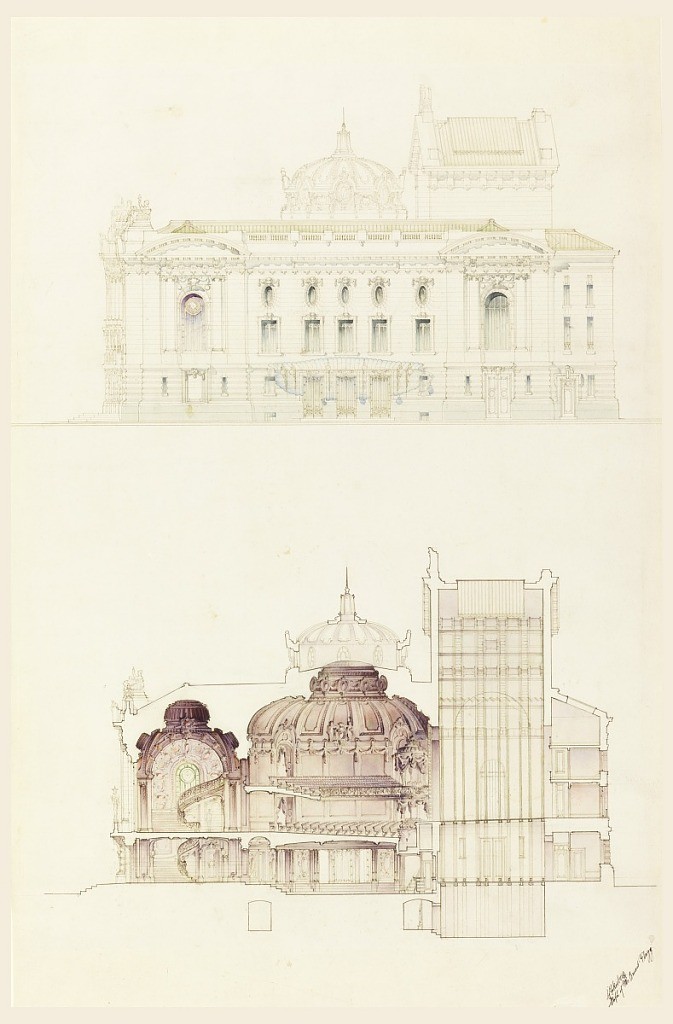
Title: Elevation and Cross-Section of an Opera House
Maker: Christian Francis Rosborg, 1881 – 1953
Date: ca. 1900
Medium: Pen and ink, brush and watercolor, graphite on paper
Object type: Drawing
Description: Side elevation, above, of a large and elaborate design for an opera house. Below, a section through the same area, revealing the foyer and seating arrangements.